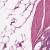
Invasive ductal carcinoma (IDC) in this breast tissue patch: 0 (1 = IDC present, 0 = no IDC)